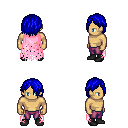
a pixel art fantasy rpg character, male body template, human, tanned skin, pink tattered cape, magenta pants, blue bangs hairstyle, black shoes, four views (front, back, left, right), 2x2 character sprite sheet, small pixel art, hard edges, no anti-aliasing